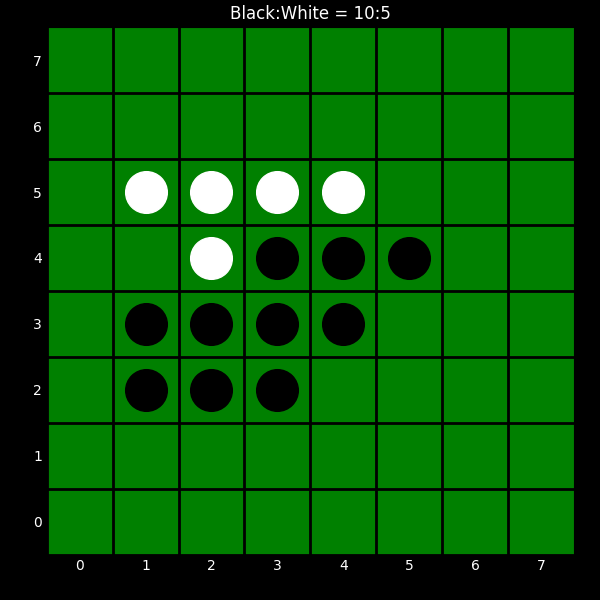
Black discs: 10
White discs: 5